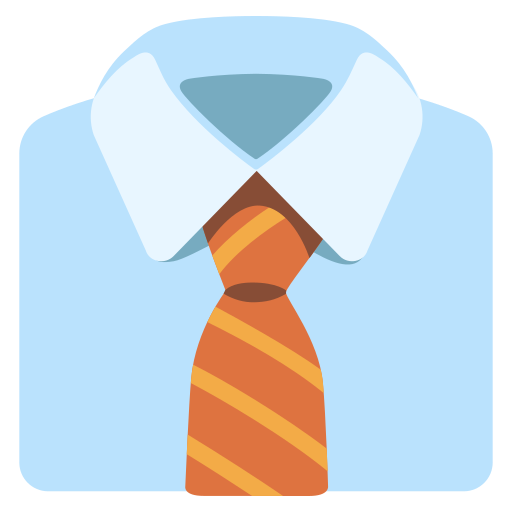
Emoji: 👔